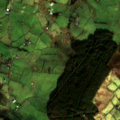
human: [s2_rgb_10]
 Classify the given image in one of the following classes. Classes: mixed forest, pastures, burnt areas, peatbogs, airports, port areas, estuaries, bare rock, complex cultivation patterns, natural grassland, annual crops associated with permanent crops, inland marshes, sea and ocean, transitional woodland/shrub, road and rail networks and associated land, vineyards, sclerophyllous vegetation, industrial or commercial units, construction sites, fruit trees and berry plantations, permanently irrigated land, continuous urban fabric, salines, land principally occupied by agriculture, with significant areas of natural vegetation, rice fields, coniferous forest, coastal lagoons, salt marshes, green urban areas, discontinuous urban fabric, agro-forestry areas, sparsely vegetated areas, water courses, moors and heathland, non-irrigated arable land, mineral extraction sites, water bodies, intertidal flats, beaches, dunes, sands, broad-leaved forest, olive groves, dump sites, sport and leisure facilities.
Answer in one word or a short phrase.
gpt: pastures, land principally occupied by agriculture, with significant areas of natural vegetation, coniferous forest, transitional woodland/shrub